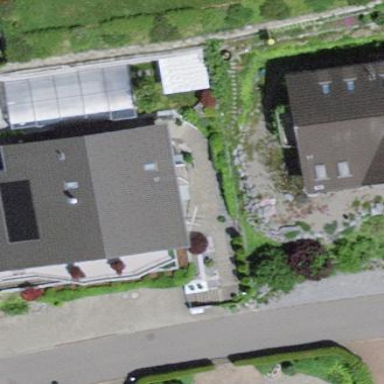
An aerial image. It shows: Building.